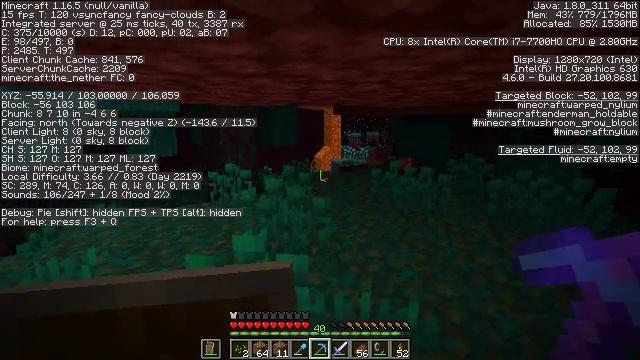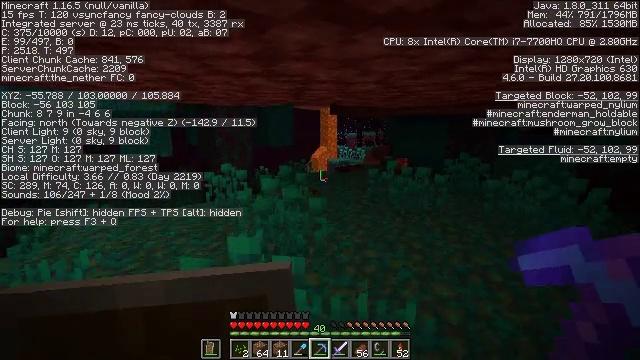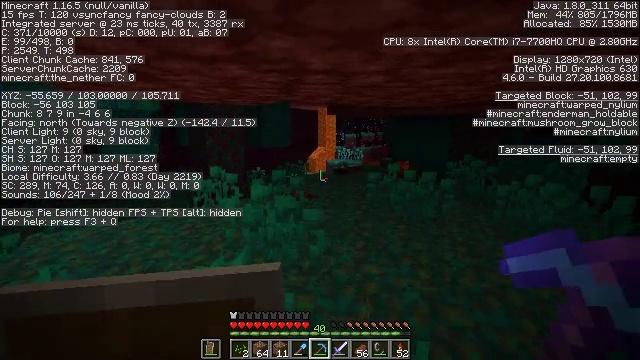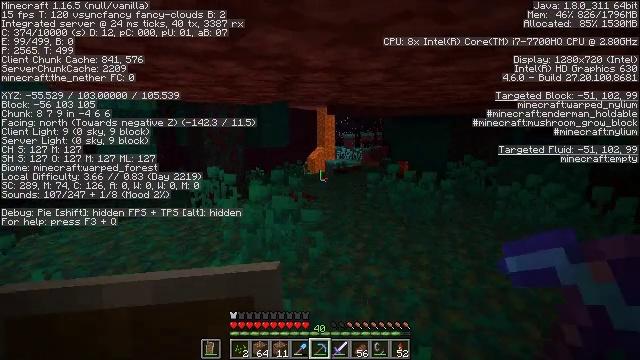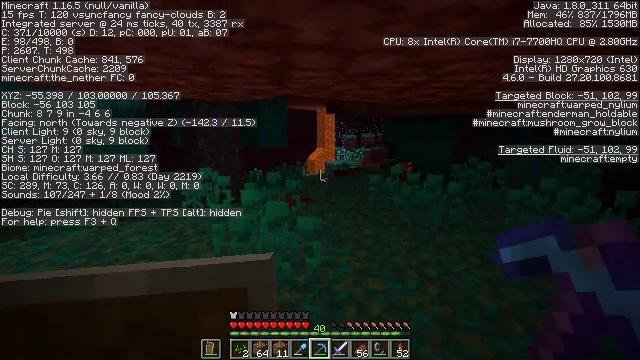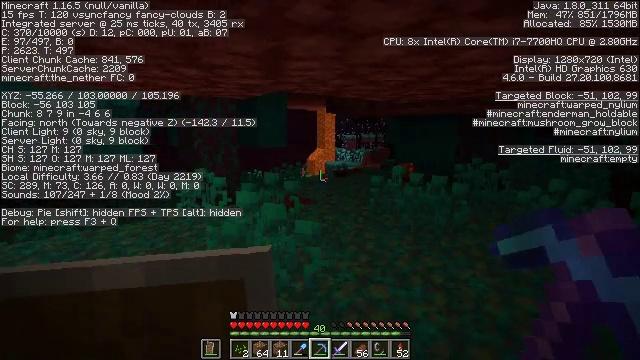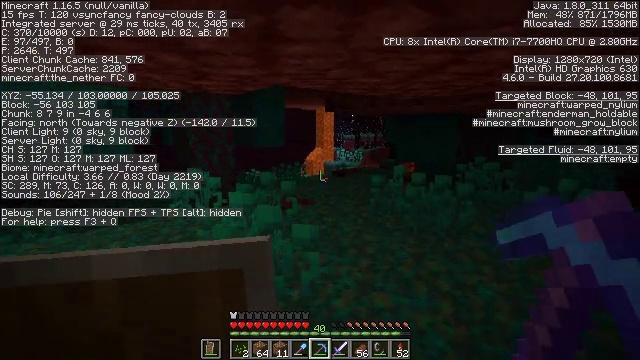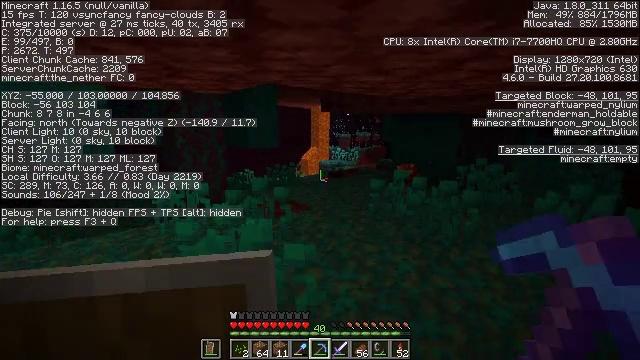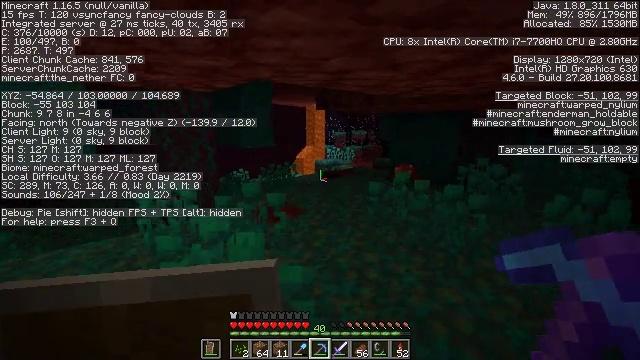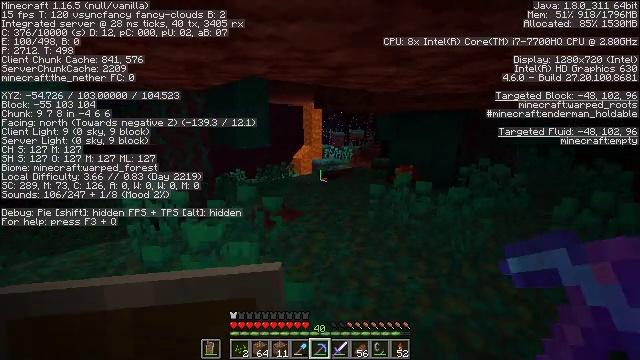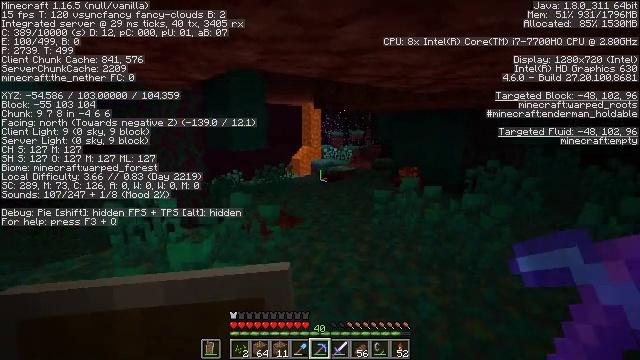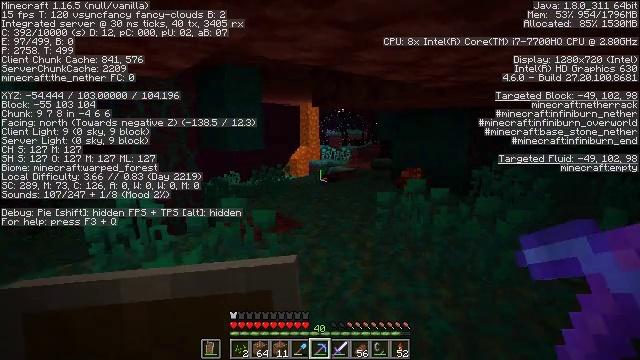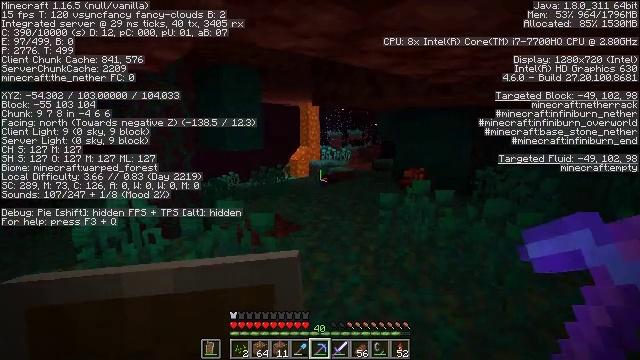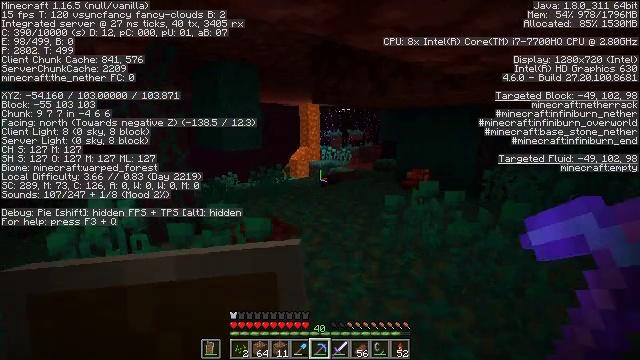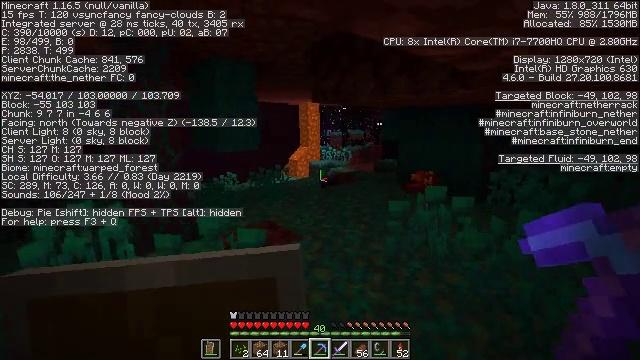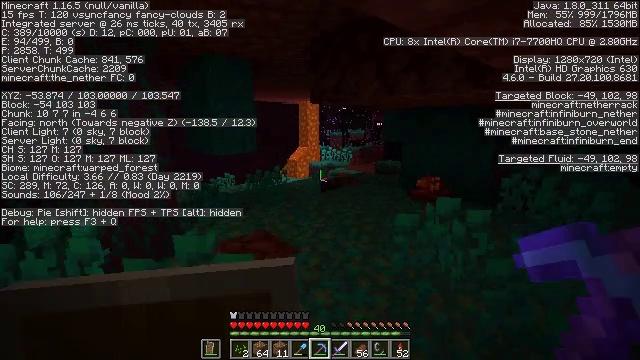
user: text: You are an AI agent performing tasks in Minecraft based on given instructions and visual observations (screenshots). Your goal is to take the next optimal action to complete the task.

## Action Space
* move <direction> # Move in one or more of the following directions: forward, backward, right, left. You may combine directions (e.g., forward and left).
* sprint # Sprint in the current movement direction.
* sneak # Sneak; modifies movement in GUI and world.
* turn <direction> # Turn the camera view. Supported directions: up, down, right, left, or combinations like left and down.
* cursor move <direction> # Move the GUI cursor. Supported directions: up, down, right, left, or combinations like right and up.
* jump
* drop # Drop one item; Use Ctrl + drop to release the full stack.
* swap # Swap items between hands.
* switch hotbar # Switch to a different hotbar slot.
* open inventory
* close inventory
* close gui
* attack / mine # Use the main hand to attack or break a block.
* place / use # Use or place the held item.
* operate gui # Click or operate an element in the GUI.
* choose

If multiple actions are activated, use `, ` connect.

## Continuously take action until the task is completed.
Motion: motion action
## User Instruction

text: Mine warped nylium in the Nether.
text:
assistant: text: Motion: move forward
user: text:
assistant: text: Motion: move forward
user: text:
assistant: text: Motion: move forward
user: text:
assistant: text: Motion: move forward
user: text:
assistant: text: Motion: move forward
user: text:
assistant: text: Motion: move forward
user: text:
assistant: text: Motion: move forward, turn right
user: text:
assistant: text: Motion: move forward, turn right
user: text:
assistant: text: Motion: move forward
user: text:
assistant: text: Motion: move forward
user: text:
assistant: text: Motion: move forward
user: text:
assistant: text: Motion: move forward
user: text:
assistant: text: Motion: move forward
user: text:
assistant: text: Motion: move forward
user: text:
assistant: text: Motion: move forward
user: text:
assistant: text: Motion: move forward
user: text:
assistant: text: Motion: move forward
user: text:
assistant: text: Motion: move forward
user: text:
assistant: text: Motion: move forward
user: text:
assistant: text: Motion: move forward
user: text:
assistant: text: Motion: move forward, turn down
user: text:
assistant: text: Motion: move forward, turn left and down
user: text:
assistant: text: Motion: move forward, turn left and down
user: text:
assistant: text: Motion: move forward, turn down
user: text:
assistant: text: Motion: move forward
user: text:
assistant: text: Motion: move forward
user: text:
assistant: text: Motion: move forward
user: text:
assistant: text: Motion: move forward
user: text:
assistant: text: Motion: move forward
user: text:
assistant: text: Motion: move forward